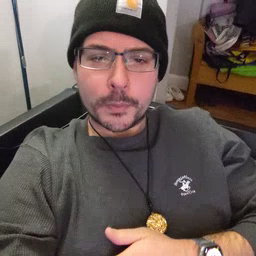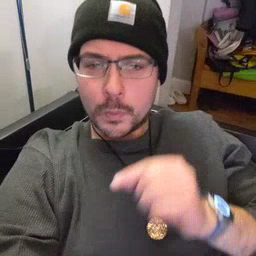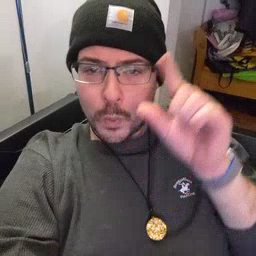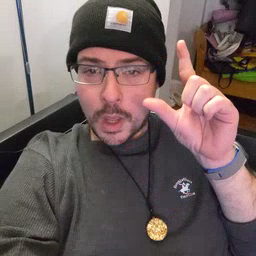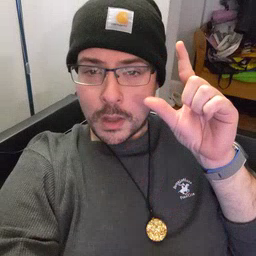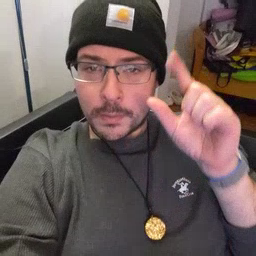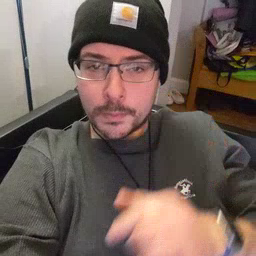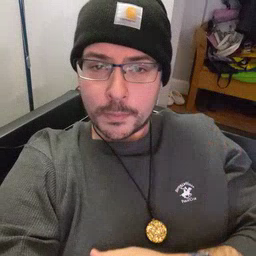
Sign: awake